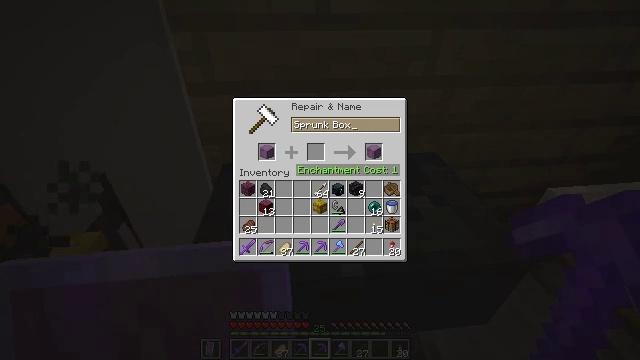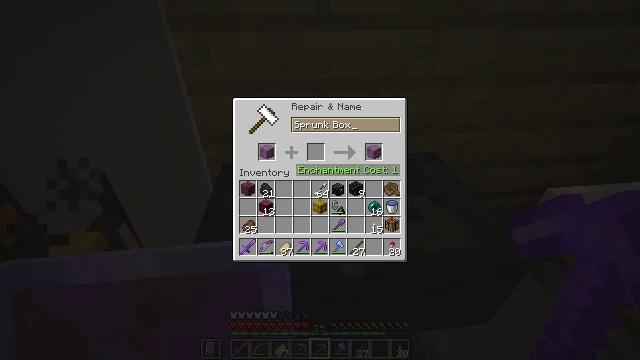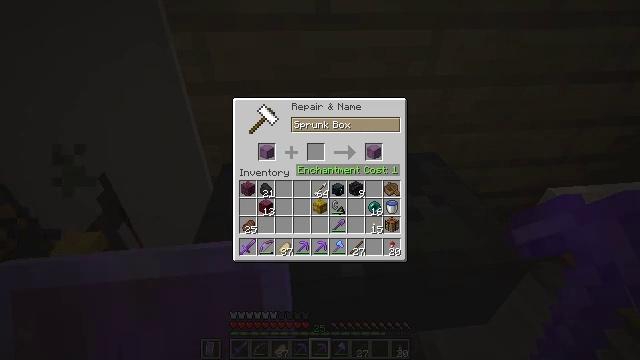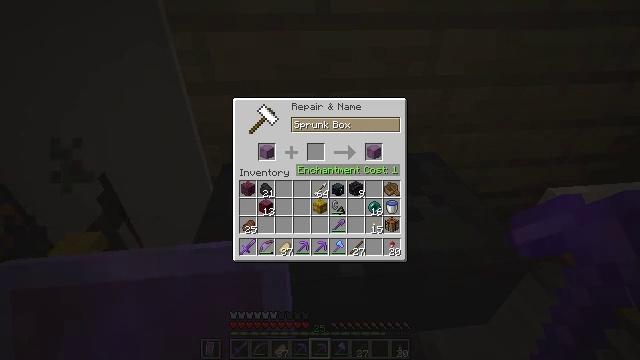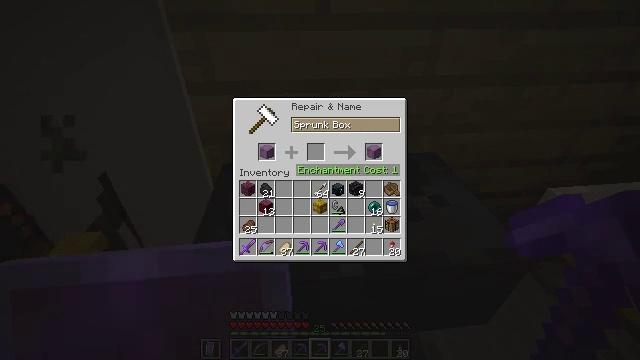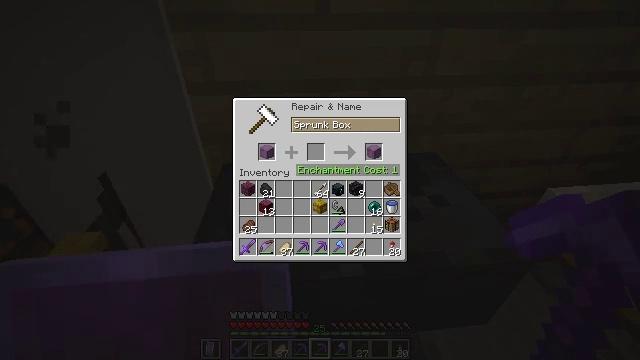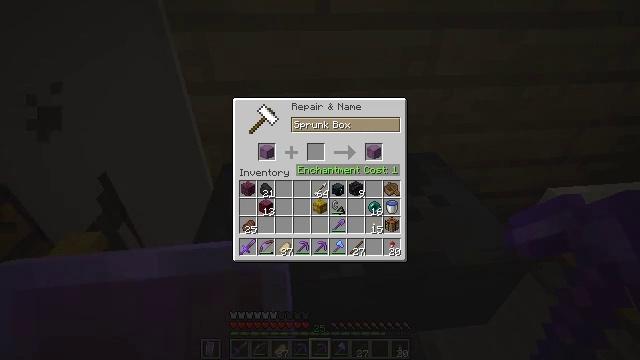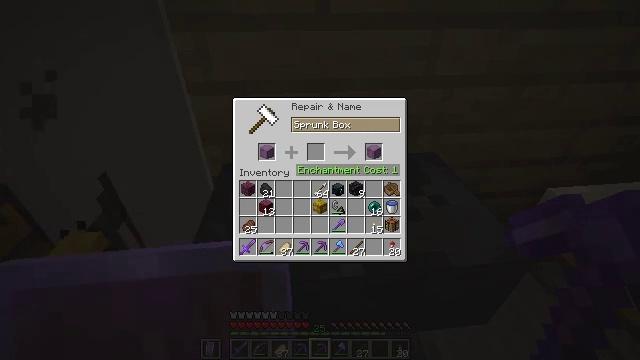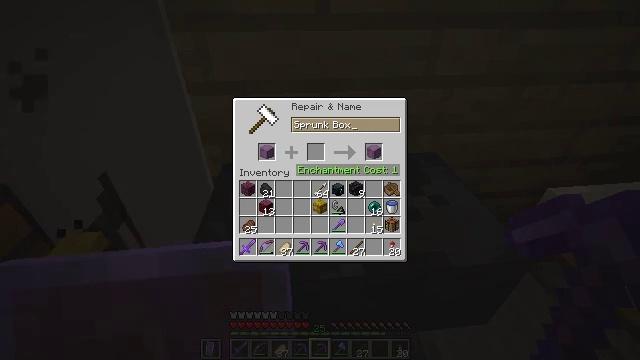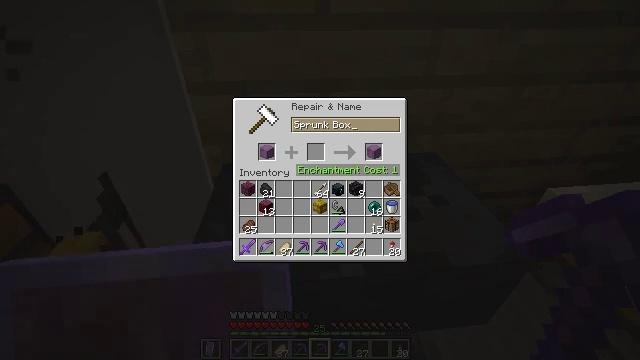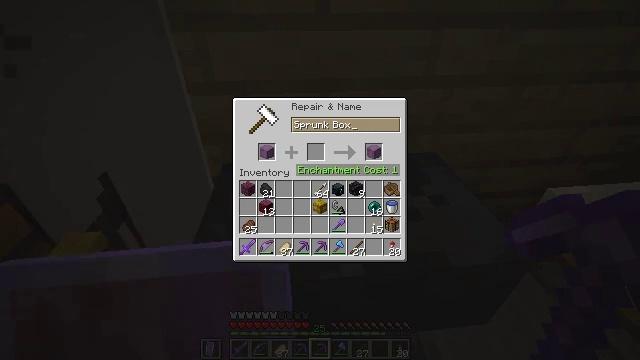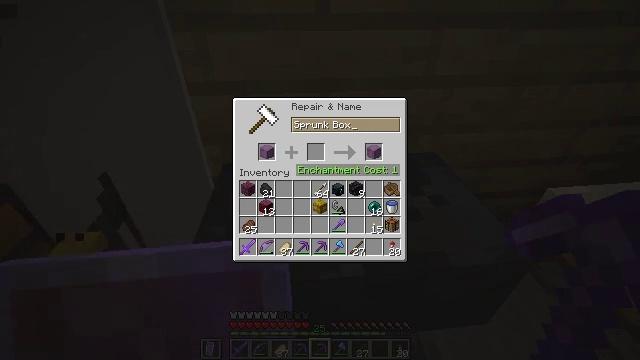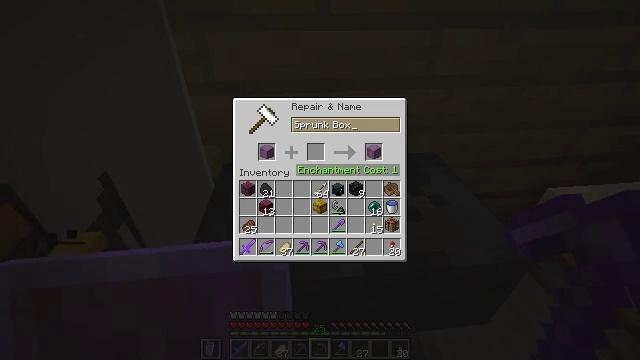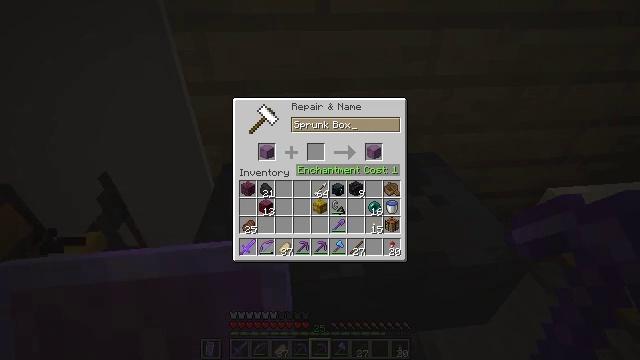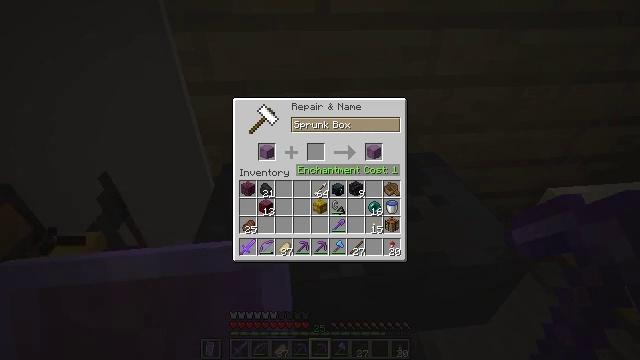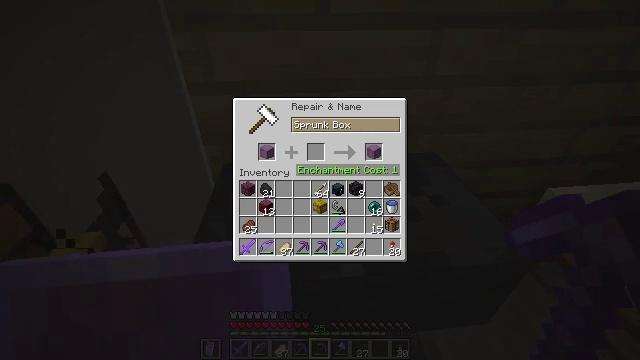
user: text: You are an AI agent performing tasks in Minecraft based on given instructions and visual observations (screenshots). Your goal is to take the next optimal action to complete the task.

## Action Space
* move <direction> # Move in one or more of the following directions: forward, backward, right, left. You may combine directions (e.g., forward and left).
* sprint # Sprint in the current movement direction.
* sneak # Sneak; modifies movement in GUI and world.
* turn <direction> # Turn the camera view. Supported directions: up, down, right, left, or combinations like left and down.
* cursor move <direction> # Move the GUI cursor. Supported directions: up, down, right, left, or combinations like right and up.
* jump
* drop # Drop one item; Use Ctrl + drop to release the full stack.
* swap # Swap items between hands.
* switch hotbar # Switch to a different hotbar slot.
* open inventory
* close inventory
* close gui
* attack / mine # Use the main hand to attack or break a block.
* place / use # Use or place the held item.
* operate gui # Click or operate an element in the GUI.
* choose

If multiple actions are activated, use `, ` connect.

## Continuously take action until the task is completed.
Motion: motion action
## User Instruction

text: Get magenta dye from the crafting table.
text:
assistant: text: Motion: no_op
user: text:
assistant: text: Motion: no_op
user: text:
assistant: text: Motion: no_op
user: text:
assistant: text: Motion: no_op
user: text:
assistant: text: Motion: no_op
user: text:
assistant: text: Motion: no_op
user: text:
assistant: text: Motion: no_op
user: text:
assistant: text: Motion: no_op
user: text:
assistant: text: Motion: no_op
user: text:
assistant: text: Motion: no_op
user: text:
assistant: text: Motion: no_op
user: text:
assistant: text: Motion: no_op
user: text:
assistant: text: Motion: no_op
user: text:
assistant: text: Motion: no_op
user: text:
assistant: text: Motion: no_op
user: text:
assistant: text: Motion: no_op
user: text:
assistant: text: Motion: no_op
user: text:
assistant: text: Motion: no_op
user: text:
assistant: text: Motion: no_op
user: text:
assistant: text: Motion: no_op
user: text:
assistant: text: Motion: no_op
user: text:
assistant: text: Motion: no_op
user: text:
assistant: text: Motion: no_op
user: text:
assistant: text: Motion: no_op
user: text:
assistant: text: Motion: no_op
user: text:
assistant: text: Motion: no_op
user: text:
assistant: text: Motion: no_op
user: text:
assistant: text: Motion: no_op
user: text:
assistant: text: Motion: no_op
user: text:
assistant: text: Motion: no_op